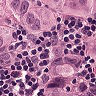
Metastatic tissue present: yes